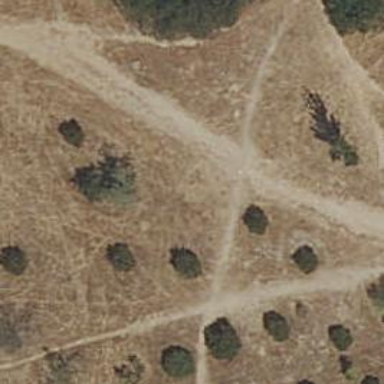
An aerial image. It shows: Dirt path.